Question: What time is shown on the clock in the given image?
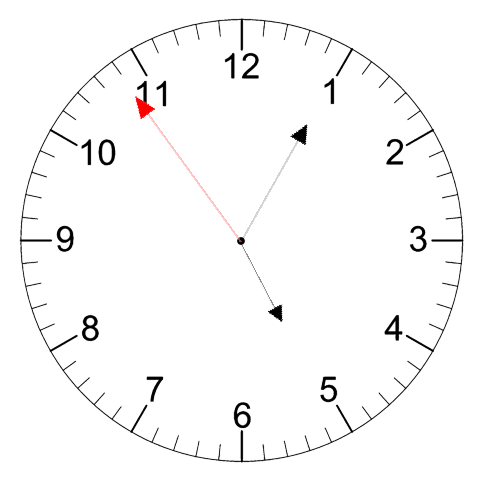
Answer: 05:04:54